Chest X-ray. View position: PA
Patient age: 33
Patient sex: M
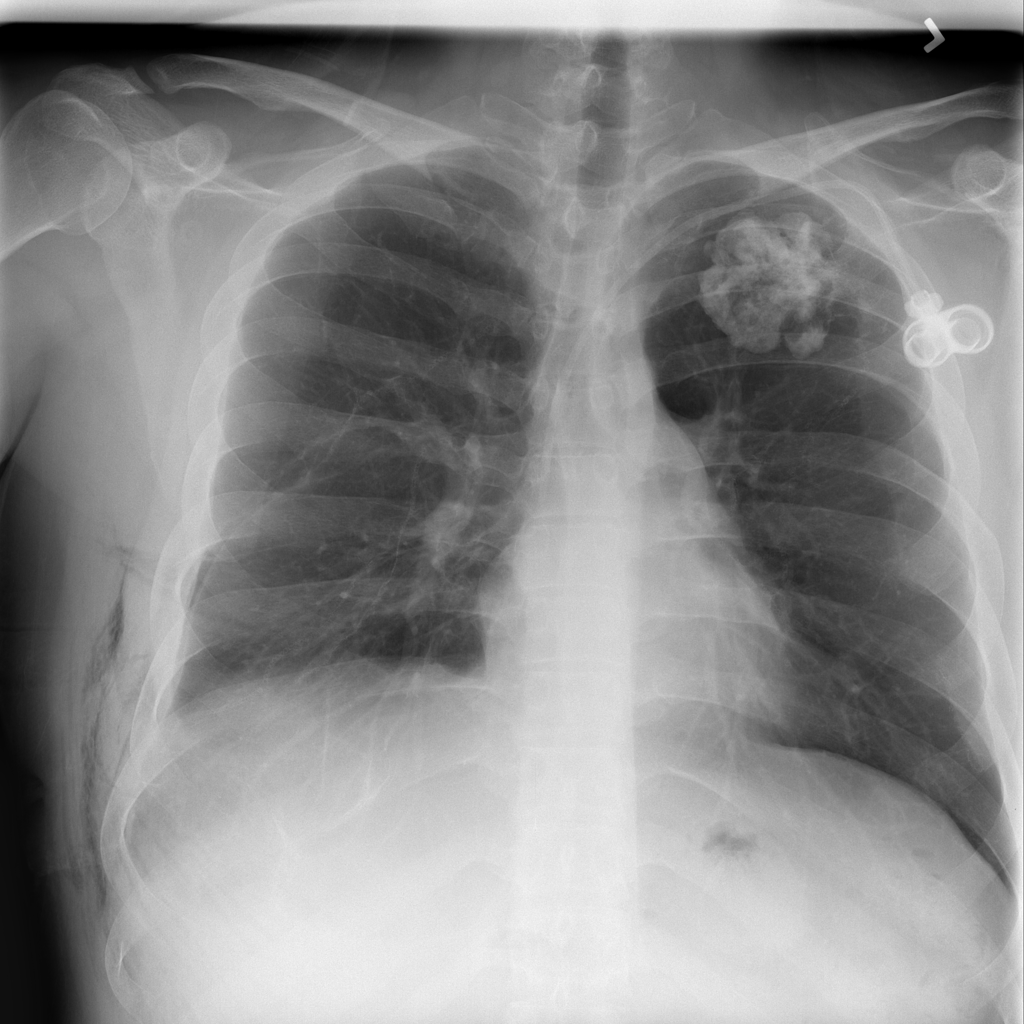
Finding: Pneumothorax